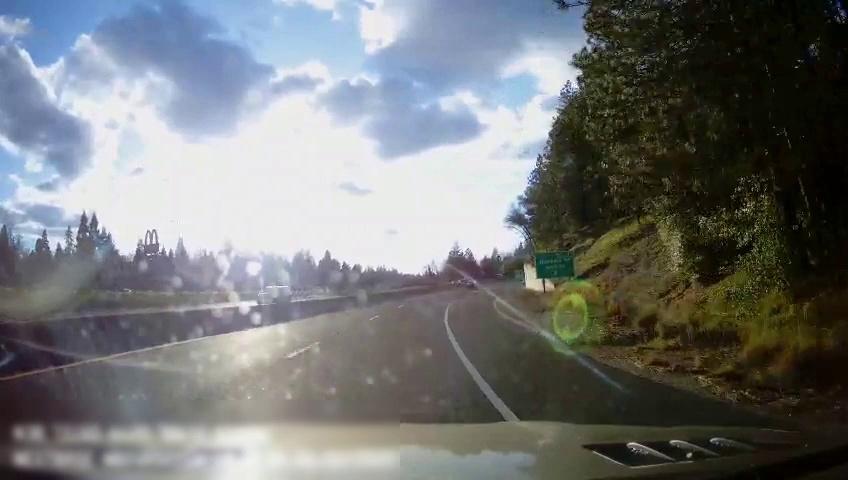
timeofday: Day
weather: Sunny
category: Drivable Space
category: Drivable Space
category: Vehicles | SUV
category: Lanes | Alternate Lane
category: Lanes | Current Lane
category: Lanes | Alternate Lane
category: Traffic | Signs